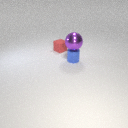
small blue metal cylinder in front of small red rubber cube